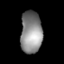
Tissue: lung
Cell type: Others
Senescence score: 0.1934
Nuclear area (px): 882
Mean DAPI intensity: 139.061